Field crop: maize
Growth stage: 2
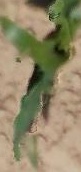
Species: maize